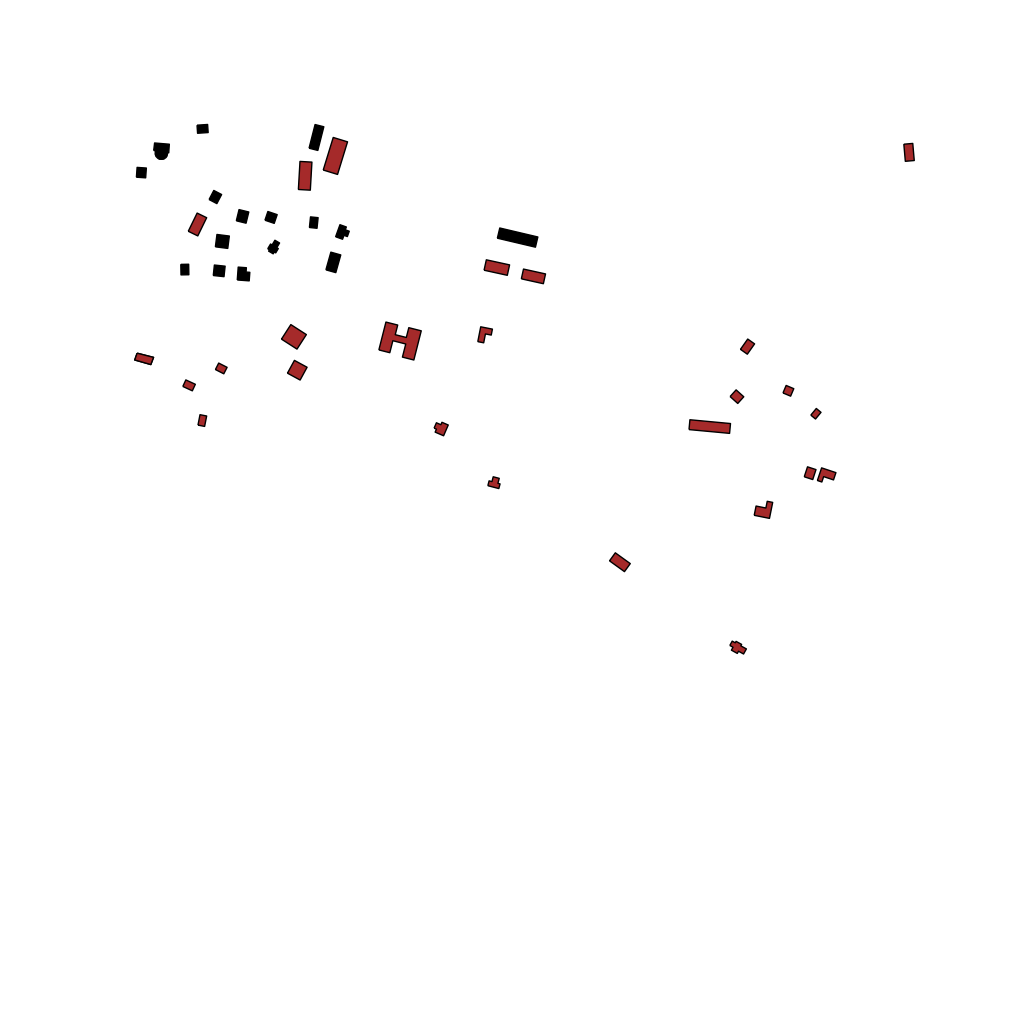
Tags: overhead vector_map, recreation, residential, soviet, individual_rise, density_1, Building, Facility, 1.0 km²